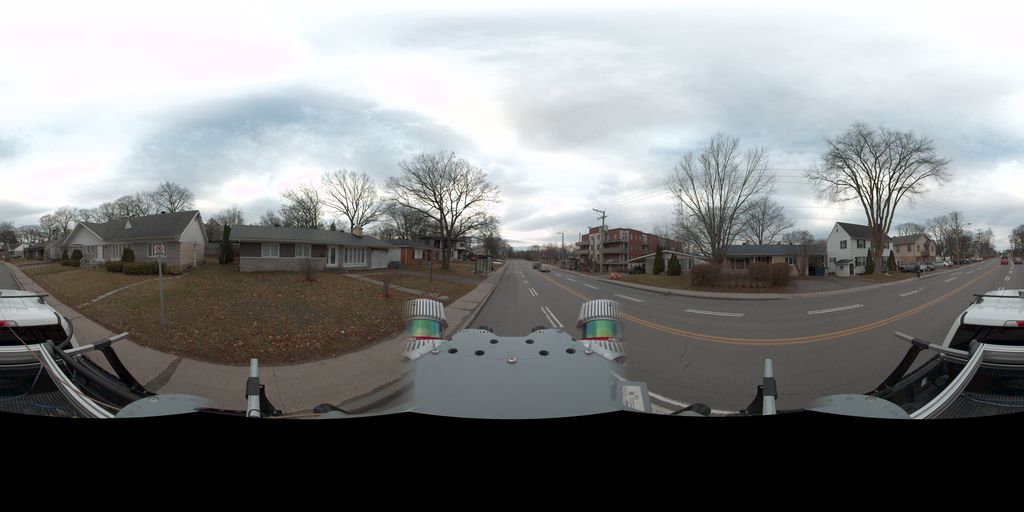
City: quebec_city